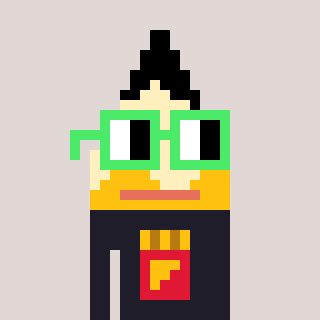
a pixel art character with square light green glasses, a pencil-shaped head and a grayscale-colored body on a warm background